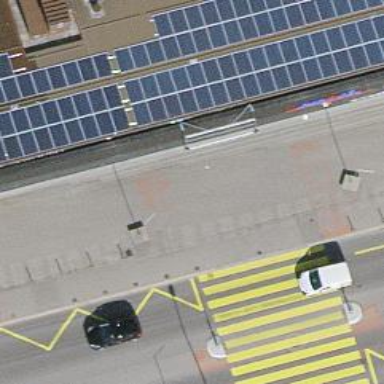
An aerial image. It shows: Sidewalk leading to public transport platform.